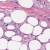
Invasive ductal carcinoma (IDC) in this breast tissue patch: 0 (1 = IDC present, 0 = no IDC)